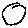
Label: circle